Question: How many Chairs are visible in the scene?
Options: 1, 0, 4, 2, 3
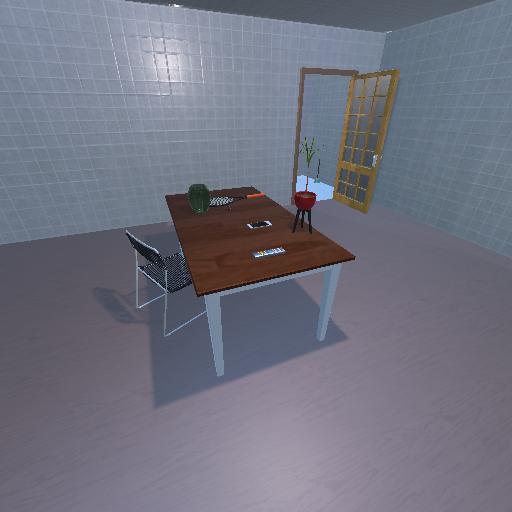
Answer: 1